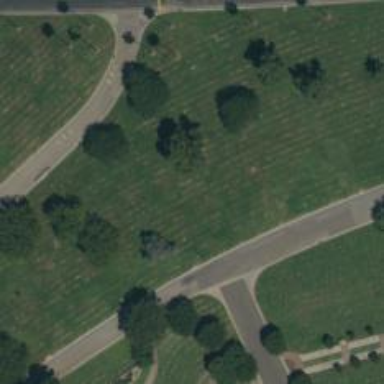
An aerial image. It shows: Sector within cemetery.